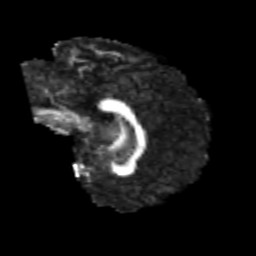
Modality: FA
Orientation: sagittal
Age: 23
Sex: male
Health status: healthy